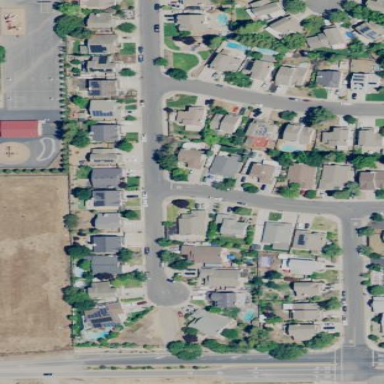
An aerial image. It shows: Residential area consisting of single-family homes.